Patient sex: F
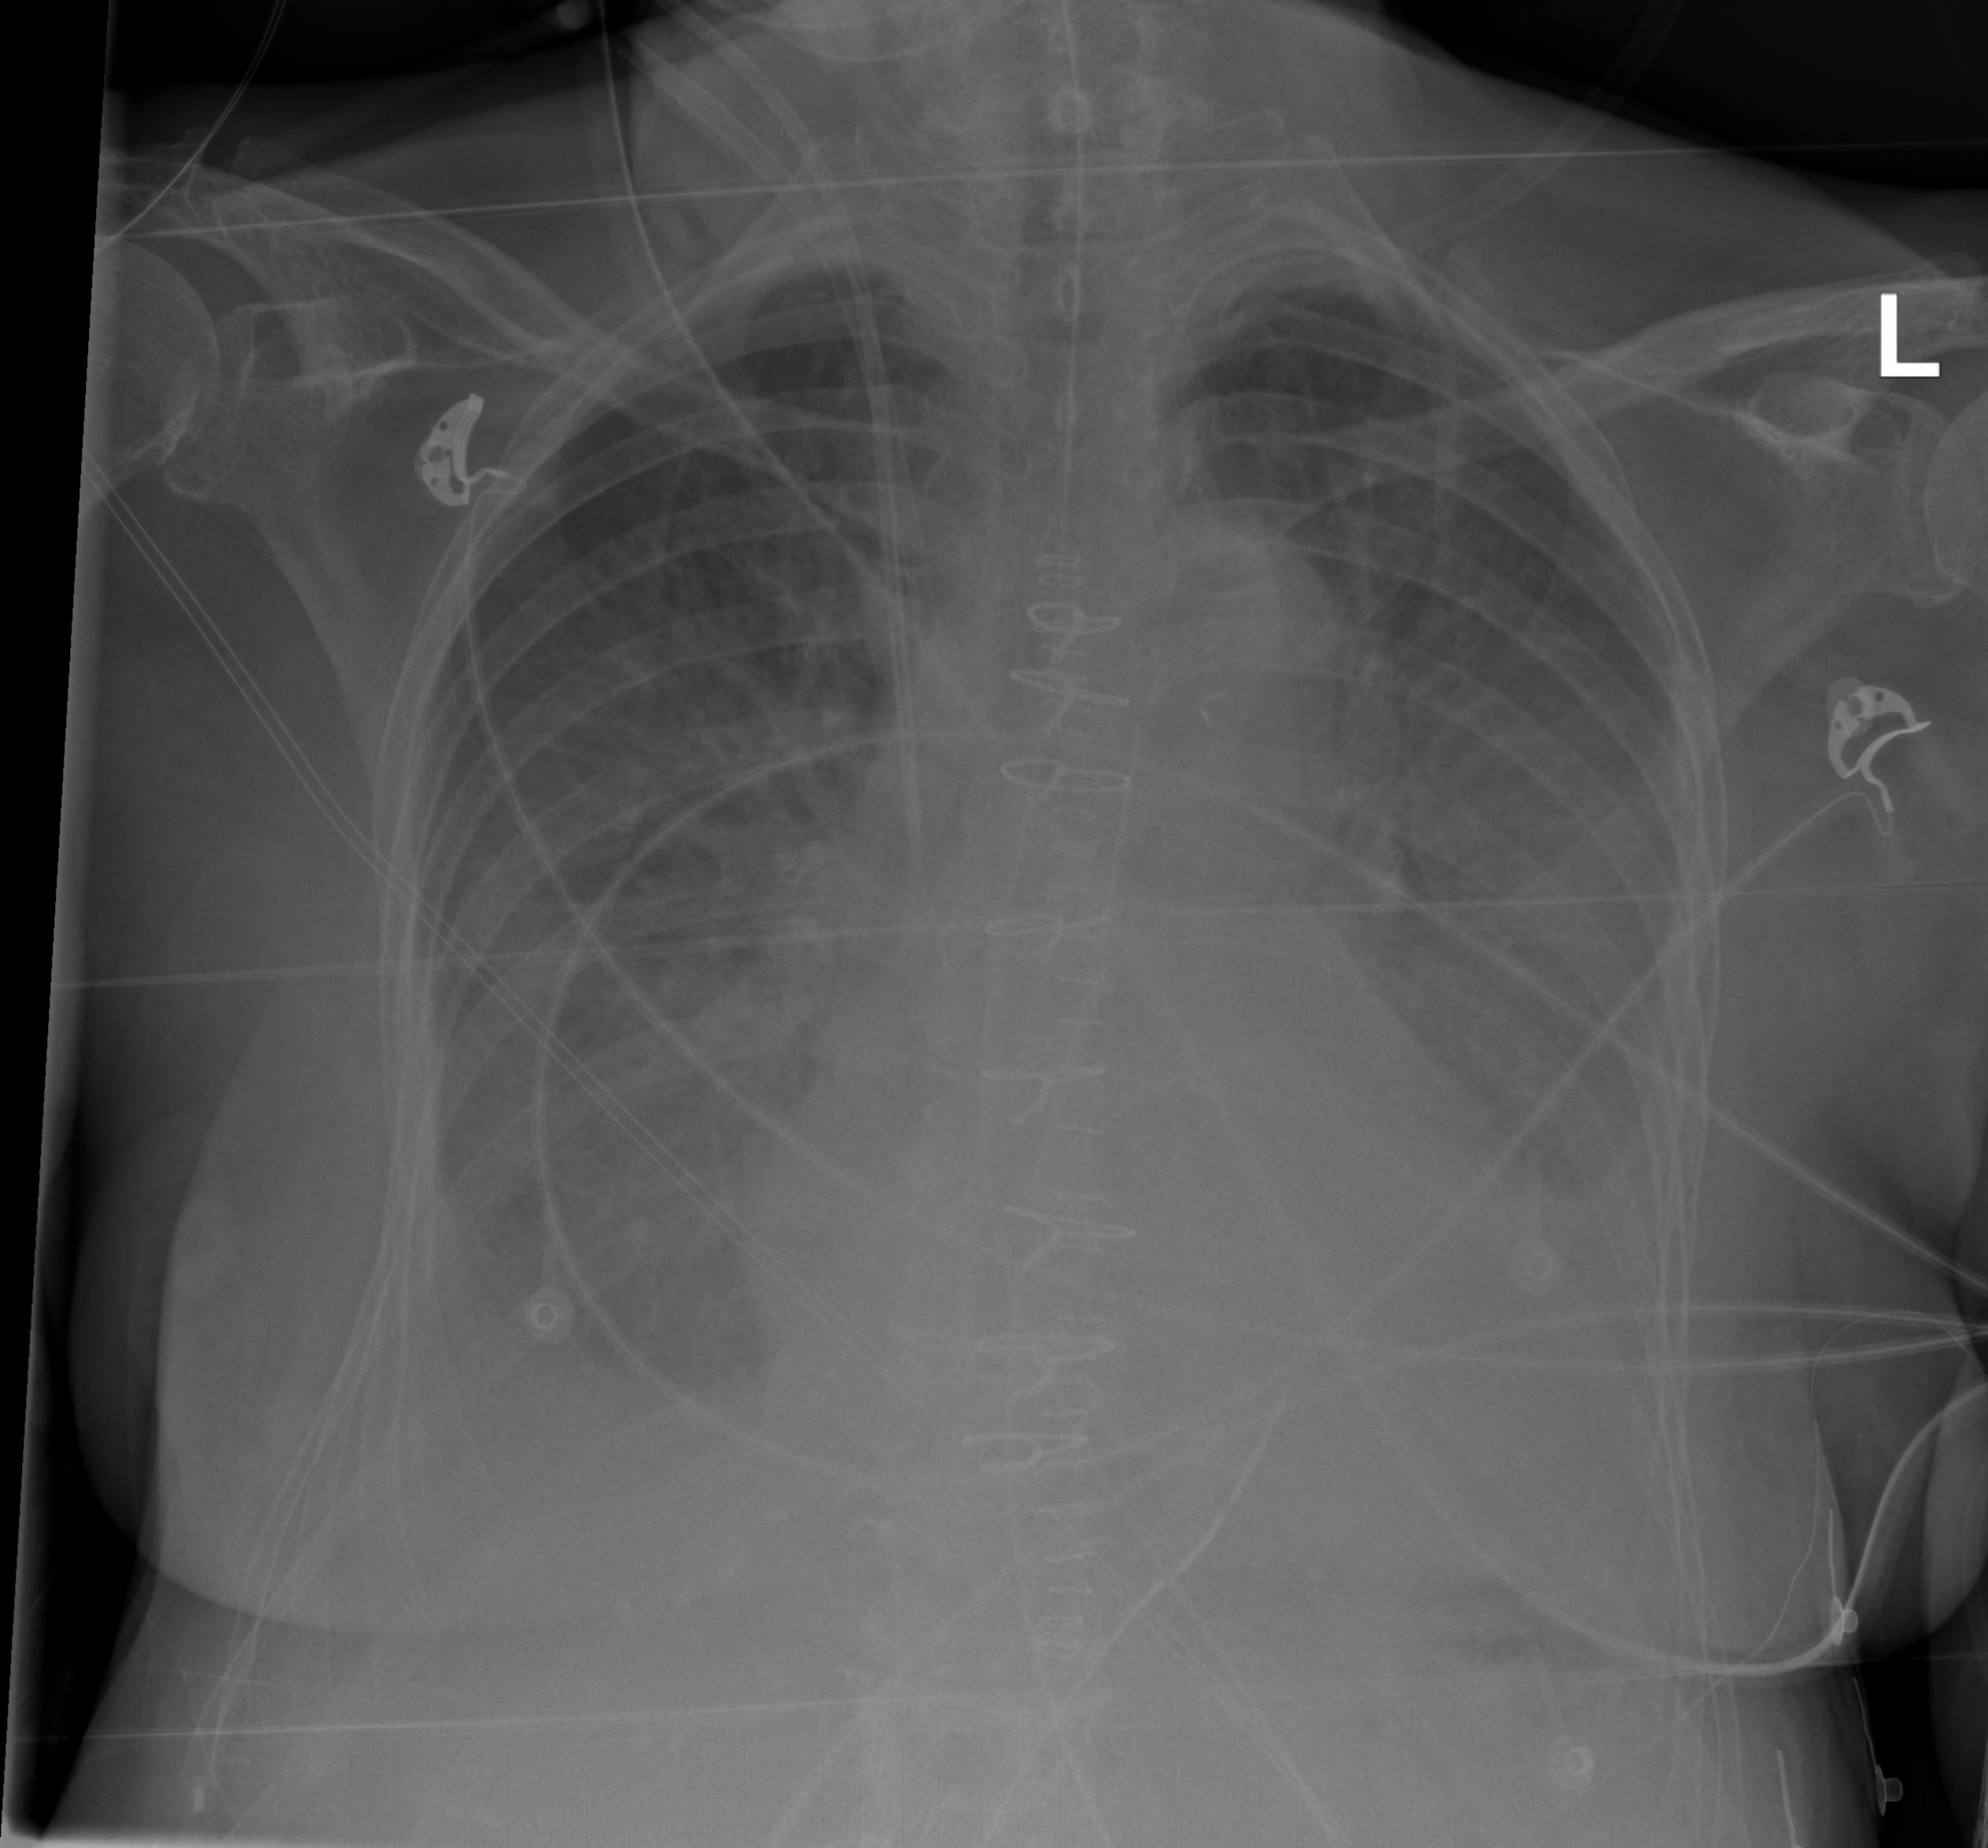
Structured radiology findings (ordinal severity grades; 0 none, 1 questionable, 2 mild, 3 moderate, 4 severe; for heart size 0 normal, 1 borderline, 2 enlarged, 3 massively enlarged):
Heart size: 2
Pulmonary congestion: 2
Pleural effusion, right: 2
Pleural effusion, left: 3
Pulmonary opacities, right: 1
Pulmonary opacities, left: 1
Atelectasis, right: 2
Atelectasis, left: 2